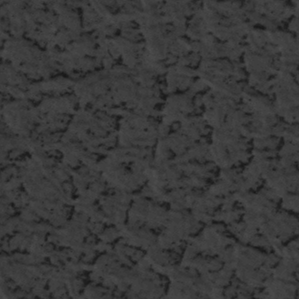
Label: frost